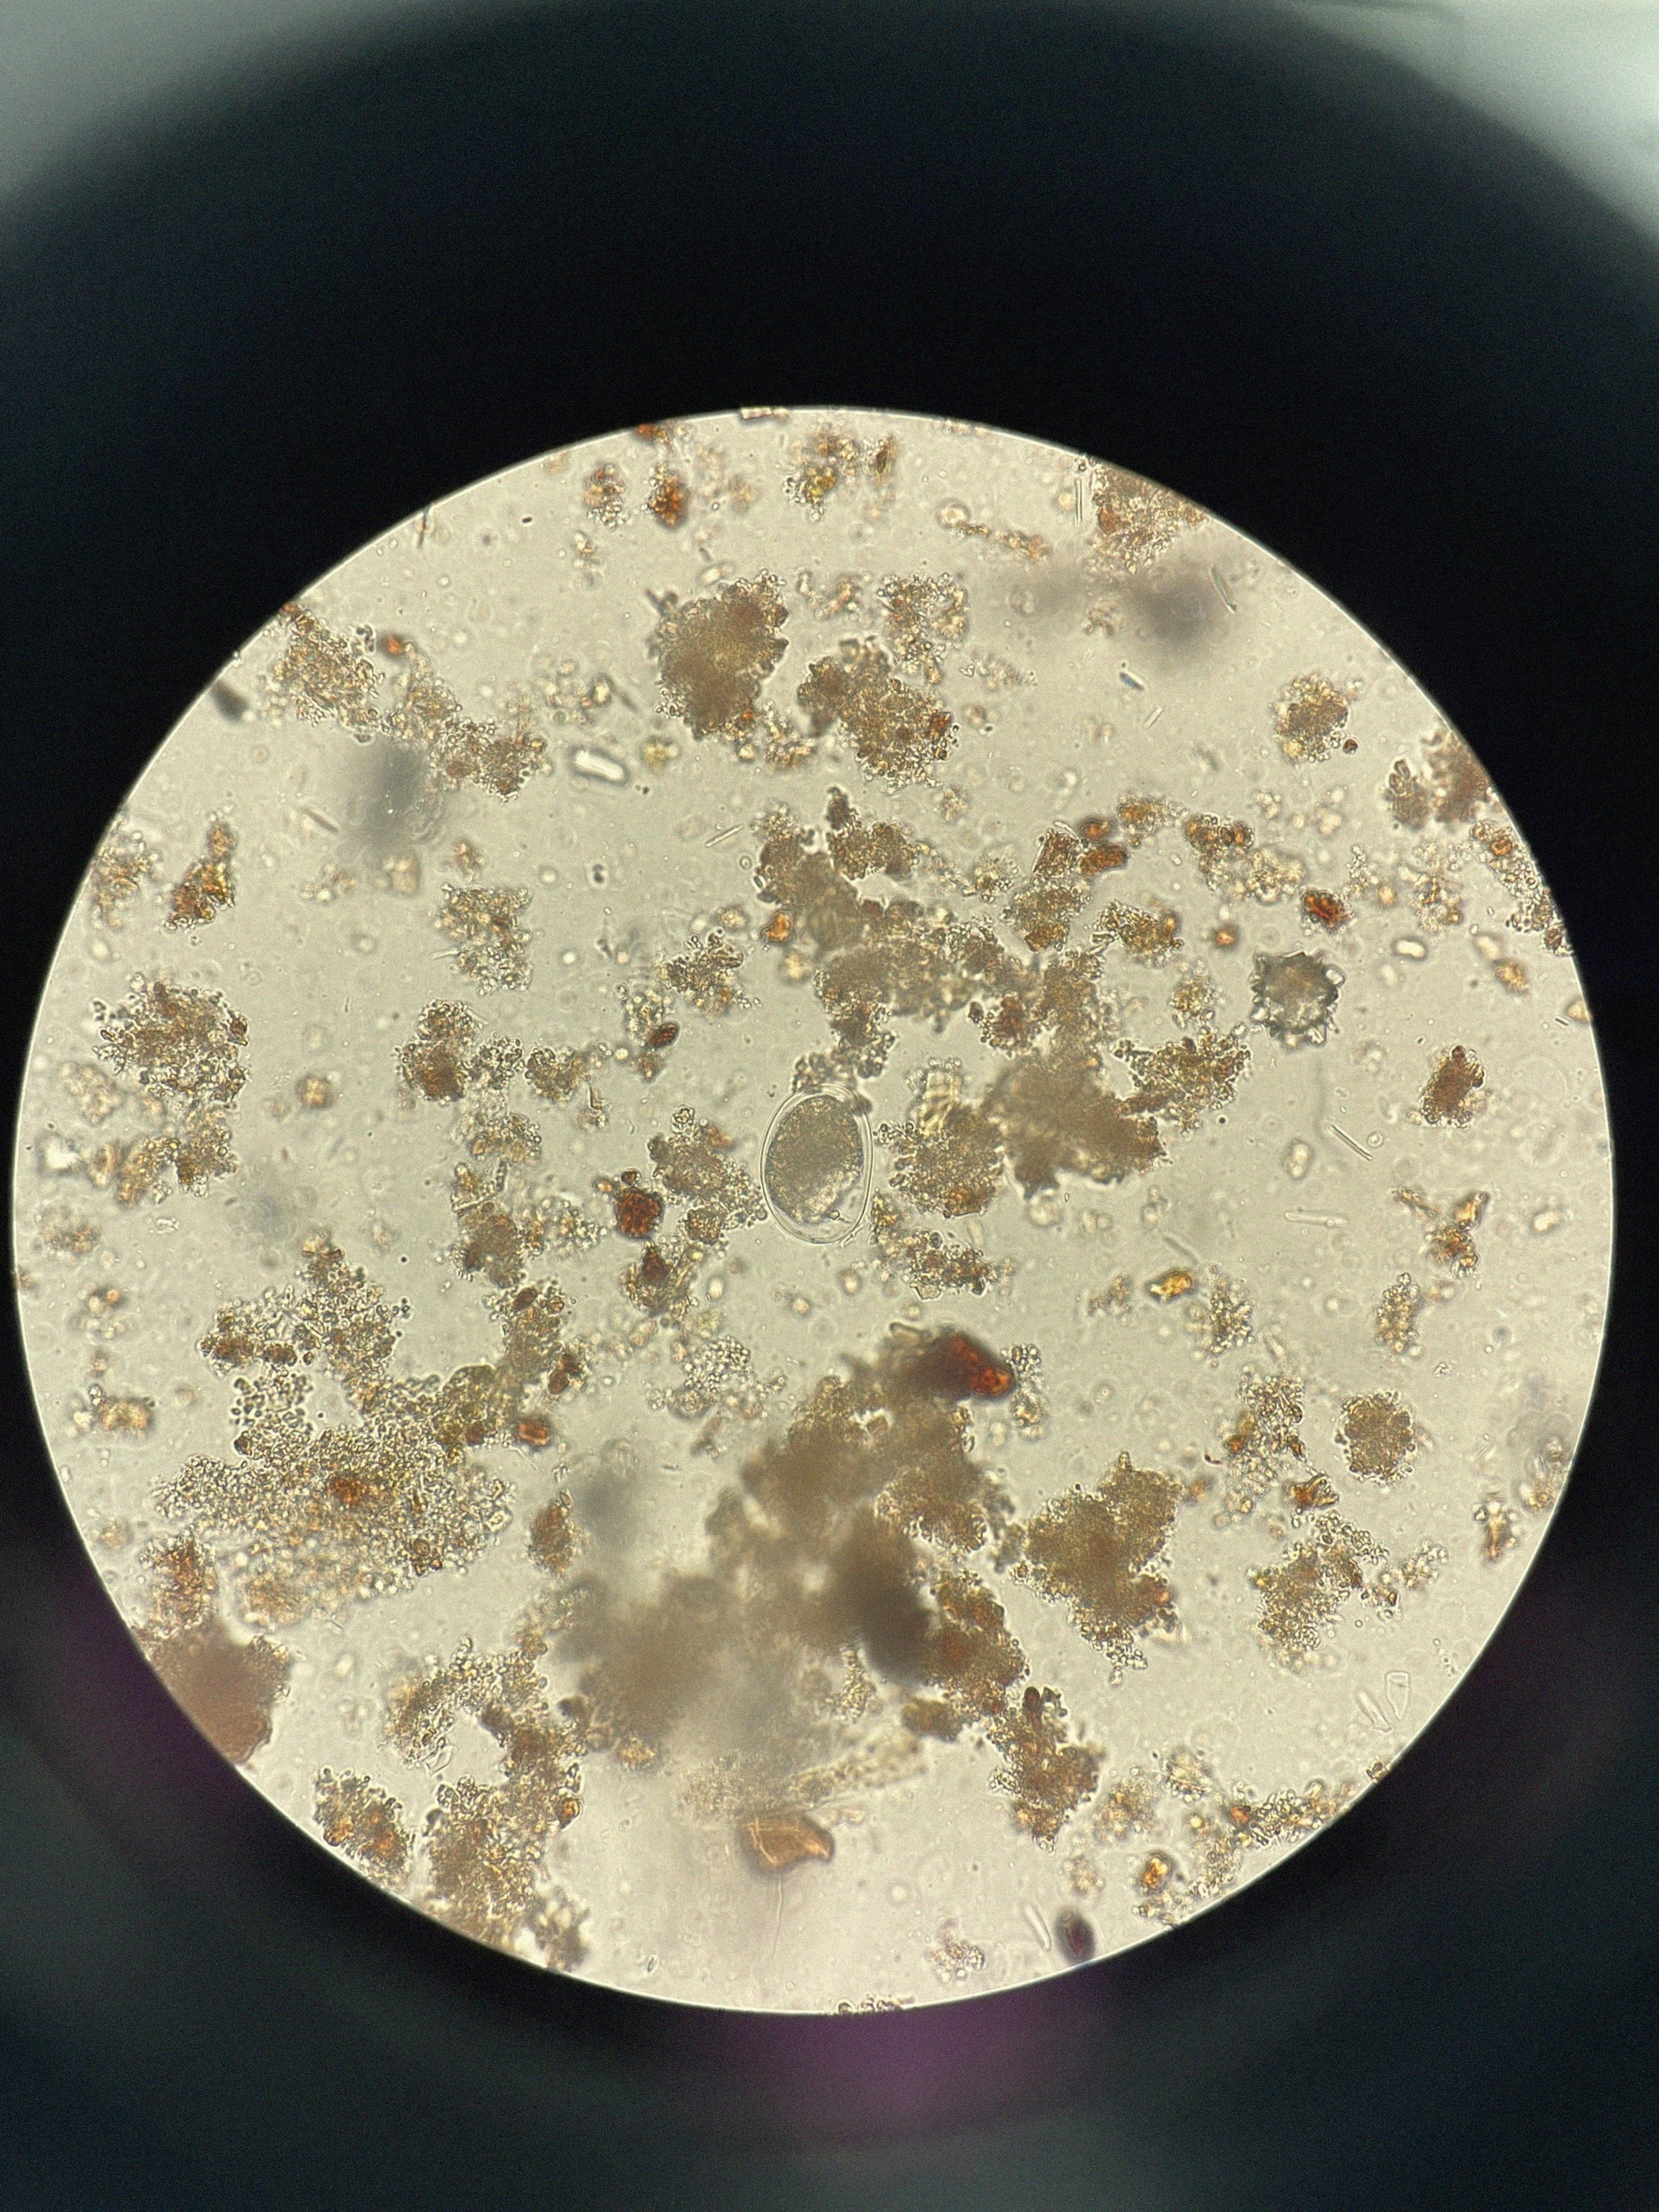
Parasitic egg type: Hookworm egg